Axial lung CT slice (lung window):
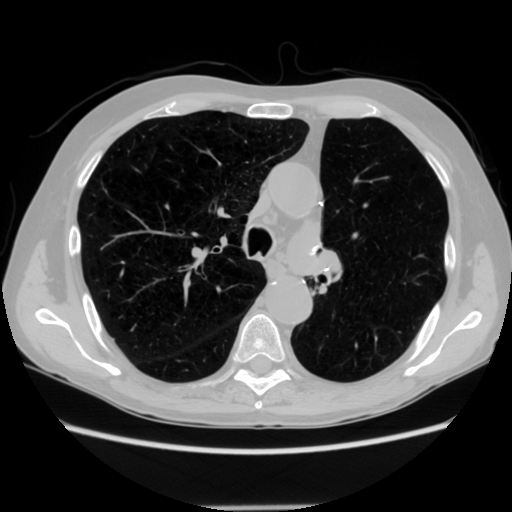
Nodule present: no